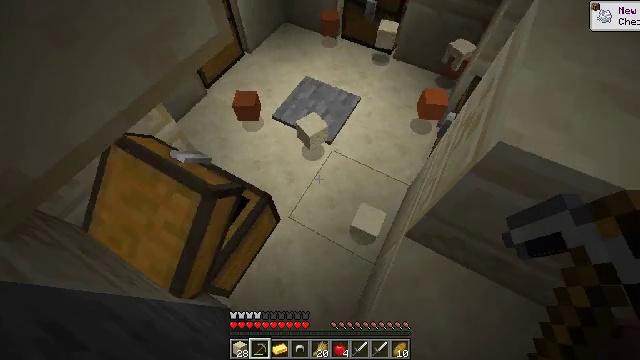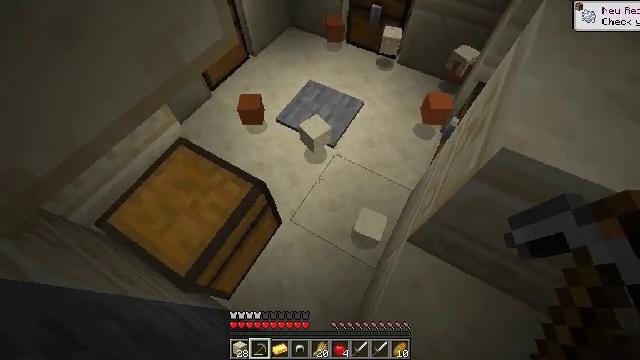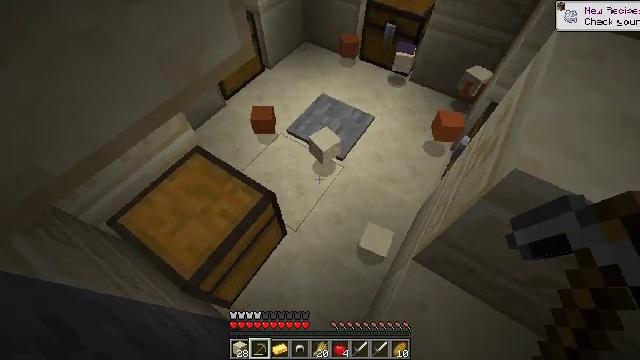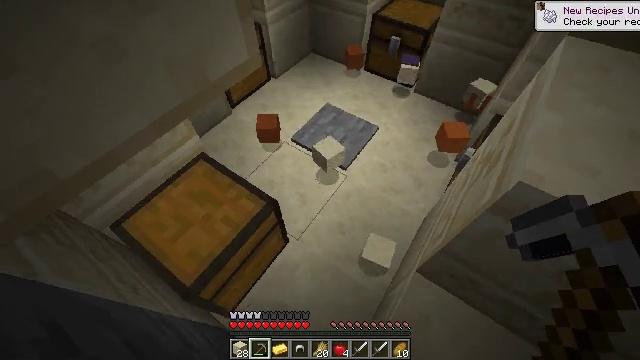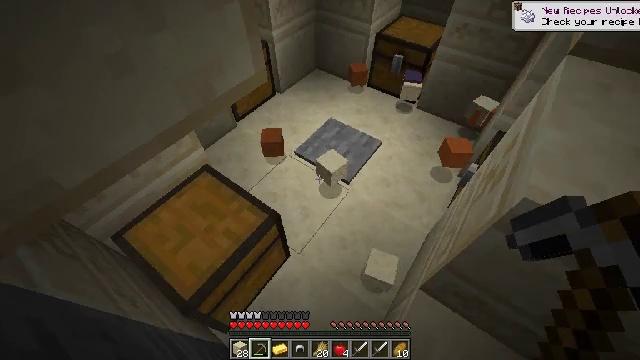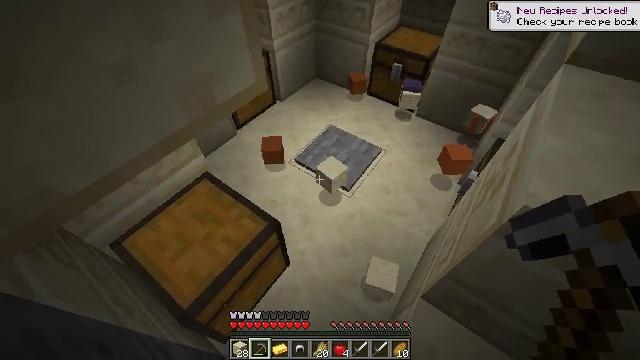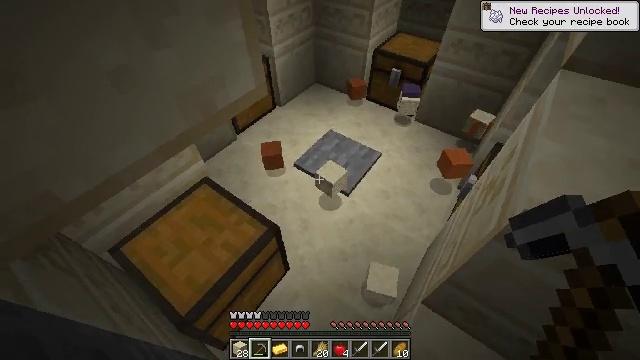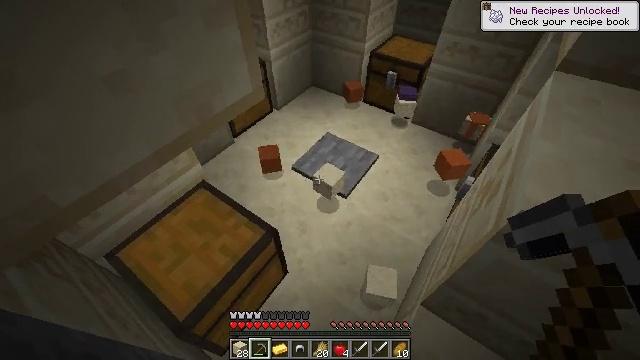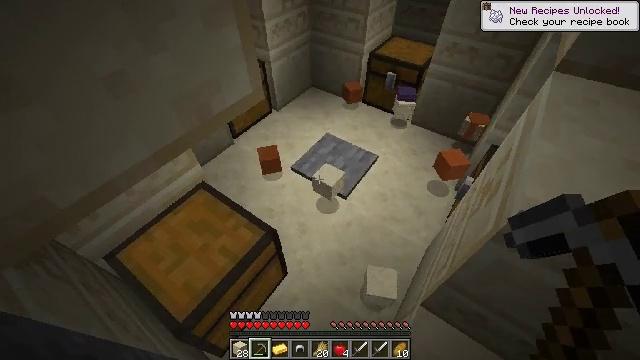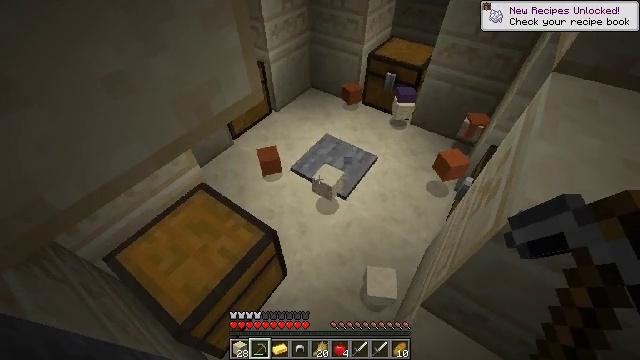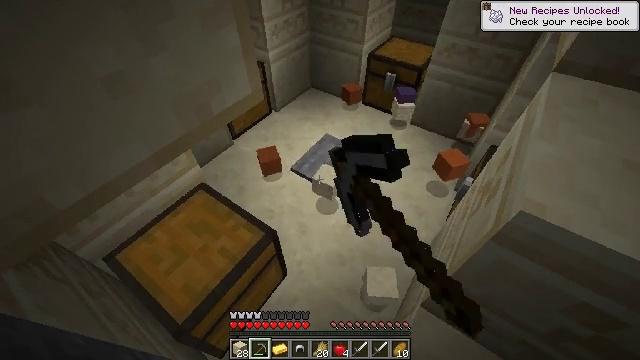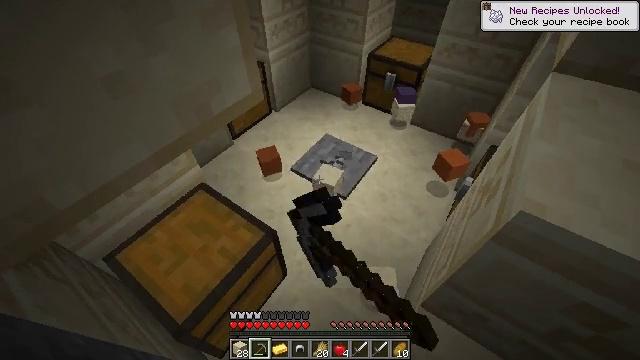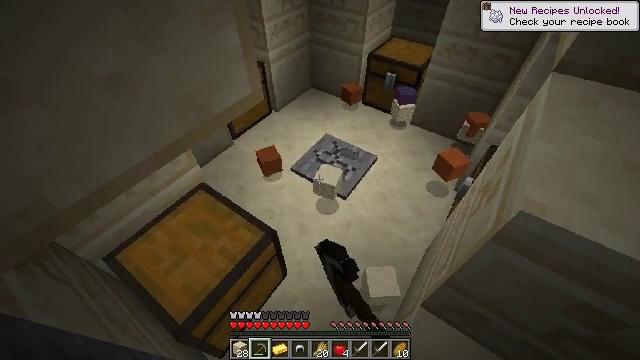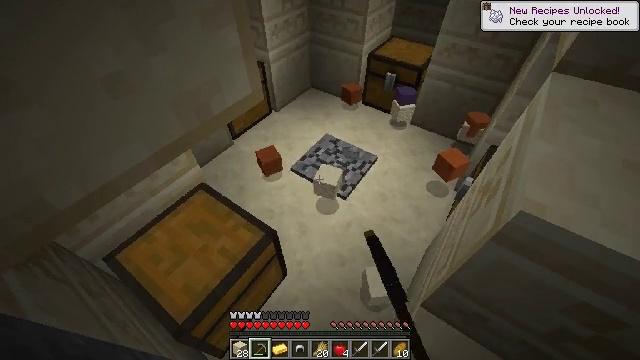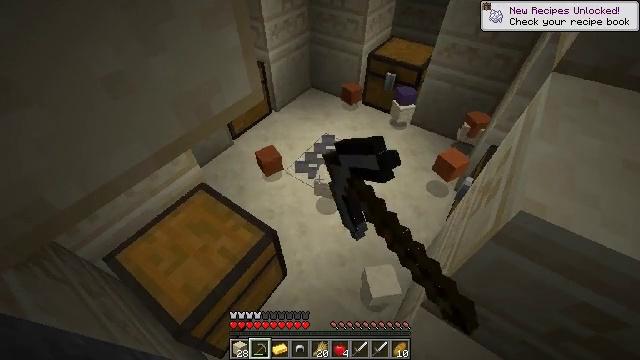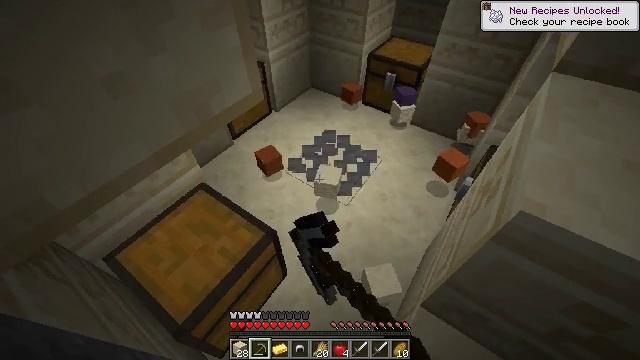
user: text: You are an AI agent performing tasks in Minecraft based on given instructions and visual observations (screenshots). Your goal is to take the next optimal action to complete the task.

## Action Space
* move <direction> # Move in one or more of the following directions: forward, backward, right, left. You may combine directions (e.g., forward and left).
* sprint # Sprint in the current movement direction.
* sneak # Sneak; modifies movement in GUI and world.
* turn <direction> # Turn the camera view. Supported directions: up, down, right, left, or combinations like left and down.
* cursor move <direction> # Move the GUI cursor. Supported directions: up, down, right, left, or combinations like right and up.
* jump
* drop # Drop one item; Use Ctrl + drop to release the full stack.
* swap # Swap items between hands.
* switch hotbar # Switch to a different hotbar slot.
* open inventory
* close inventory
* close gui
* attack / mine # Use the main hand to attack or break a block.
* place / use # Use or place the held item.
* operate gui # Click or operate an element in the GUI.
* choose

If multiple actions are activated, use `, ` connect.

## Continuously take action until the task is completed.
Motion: motion action
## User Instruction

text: Break the stone pressure plate.
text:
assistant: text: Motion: turn left
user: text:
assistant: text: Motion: turn left and up
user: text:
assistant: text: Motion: turn left and up
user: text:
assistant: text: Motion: turn left and up
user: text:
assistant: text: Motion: turn up
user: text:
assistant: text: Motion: turn up
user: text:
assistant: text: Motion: no_op
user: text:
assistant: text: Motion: no_op
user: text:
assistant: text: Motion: attack / mine
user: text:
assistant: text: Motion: attack / mine
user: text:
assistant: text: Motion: attack / mine
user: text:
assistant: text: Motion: attack / mine
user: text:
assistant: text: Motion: attack / mine
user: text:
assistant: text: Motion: attack / mine
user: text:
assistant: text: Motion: attack / mine
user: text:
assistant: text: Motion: attack / mine
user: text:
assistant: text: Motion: attack / mine
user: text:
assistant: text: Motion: attack / mine
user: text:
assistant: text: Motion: attack / mine